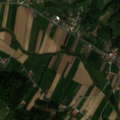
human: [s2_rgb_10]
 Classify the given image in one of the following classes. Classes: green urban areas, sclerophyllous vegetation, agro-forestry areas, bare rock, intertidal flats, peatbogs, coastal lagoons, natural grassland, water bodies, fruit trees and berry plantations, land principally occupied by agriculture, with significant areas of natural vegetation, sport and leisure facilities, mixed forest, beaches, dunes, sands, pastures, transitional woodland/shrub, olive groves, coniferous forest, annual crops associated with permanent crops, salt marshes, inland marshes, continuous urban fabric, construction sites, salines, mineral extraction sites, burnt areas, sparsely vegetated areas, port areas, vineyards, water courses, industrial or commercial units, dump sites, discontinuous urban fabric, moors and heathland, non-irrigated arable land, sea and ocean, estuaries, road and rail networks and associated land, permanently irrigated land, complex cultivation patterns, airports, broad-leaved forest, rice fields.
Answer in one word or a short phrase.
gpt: discontinuous urban fabric, complex cultivation patterns, land principally occupied by agriculture, with significant areas of natural vegetation, mixed forest